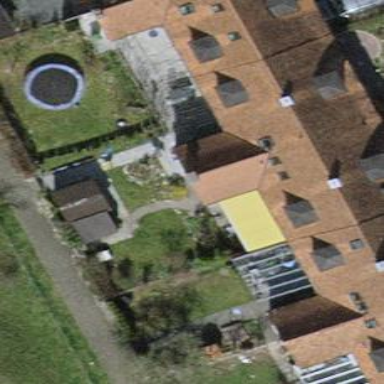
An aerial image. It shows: Gabled house with tile roof. The roof orientation is across the building.